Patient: sex M, age 60
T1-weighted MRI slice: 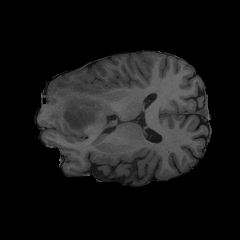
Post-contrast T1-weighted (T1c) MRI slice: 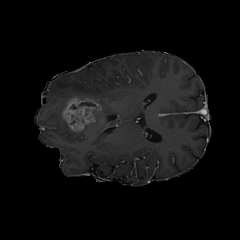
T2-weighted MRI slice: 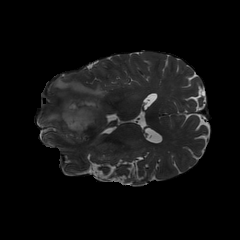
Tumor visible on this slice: yes
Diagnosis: Glioblastoma, IDH-wildtype
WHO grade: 4